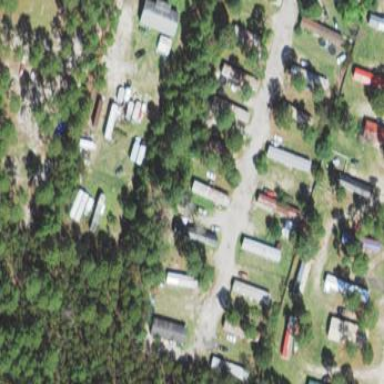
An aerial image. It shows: Residential area that serves as trailer park.